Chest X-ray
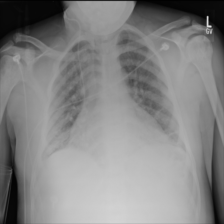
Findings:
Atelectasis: negative
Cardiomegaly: negative
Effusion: negative
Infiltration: negative
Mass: negative
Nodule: negative
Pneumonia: negative
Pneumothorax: negative
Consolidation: negative
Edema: negative
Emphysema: negative
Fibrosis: negative
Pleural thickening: negative
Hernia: negative